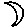
Label: moon